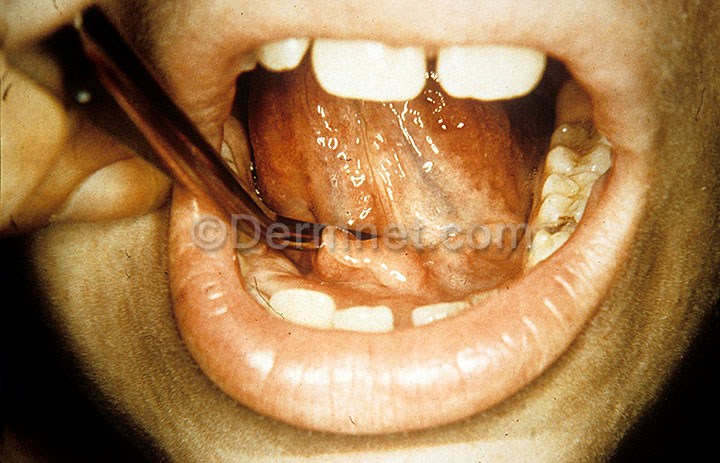
Disease: Systemic Disease